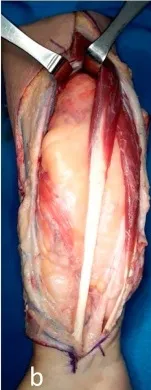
Yellowish lipomatous mass with pseudo-capsule. (arrow) and (b) became intermuscular as it extended deep into the more proximal location on the forearm and occupied the space between FCR and FDC muscle.
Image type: medical_photograph (other_medical_photograph)